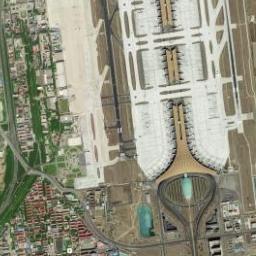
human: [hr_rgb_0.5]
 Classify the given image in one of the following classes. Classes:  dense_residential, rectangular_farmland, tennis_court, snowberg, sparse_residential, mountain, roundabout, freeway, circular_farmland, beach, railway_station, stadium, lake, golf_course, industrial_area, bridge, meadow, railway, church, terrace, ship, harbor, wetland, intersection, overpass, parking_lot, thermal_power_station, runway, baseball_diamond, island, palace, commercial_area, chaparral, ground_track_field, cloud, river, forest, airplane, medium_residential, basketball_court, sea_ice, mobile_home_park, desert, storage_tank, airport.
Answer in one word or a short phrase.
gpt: airport